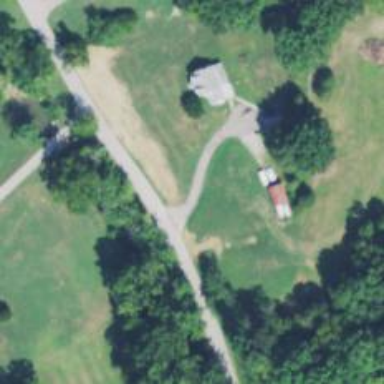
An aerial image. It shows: Driveway.